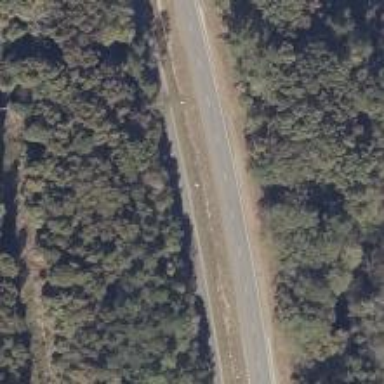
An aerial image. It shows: Asphalt trunk highway.